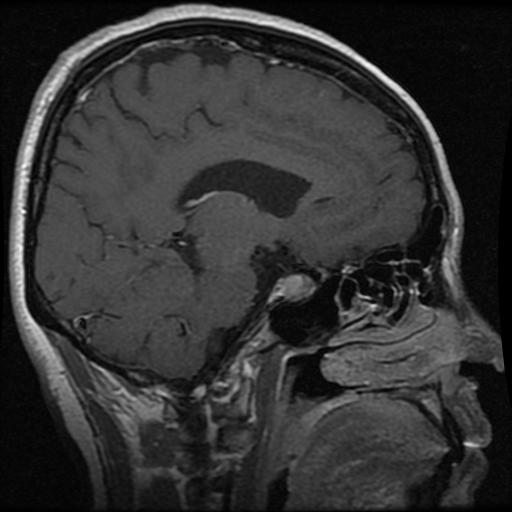
Label: pituitary